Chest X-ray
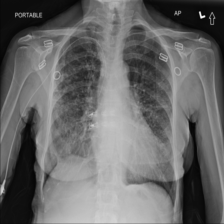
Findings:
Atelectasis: negative
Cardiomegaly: negative
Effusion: negative
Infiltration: negative
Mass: negative
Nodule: negative
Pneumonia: negative
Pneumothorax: negative
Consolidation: negative
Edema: negative
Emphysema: negative
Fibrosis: negative
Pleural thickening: negative
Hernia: negative